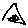
Label: triangle